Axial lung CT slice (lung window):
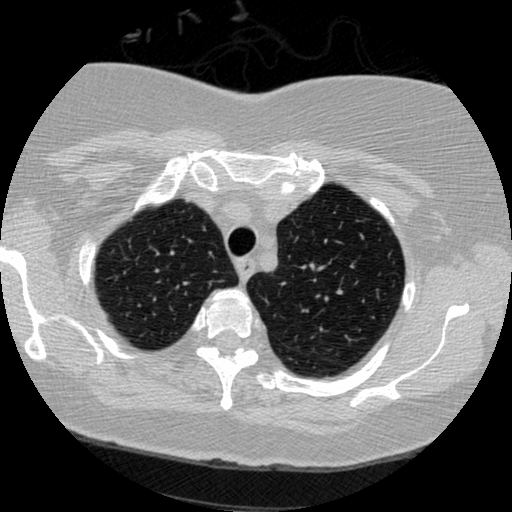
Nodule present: no